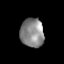
Tissue: prostate
Cell type: T cells
Senescence score: 0.8756
Nuclear area (px): 666
Mean DAPI intensity: 136.91